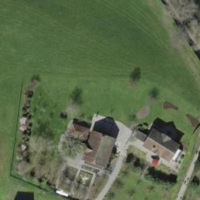
EUNIS habitat code: 53
Species observed at this site:
Mercurialis perennis